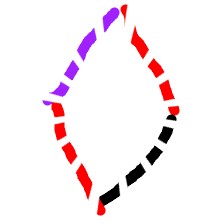
Shape: rhombus